Question: I am having trouble extracting some attributes out of an html page and need some ideas to help me get unstuck.
I am using PowerShell and am using the <URL> to help me parse the html. I have a very crude version that I was able to do with regex but it doesn't always work so I thought the better option would be to use xpath to parse the results. If regex is the way to go please let me know.
So far I have been able to grab the page that I am interested in and split it apart by rows.
'''
$results = $htmldoc.DocumentNode.SelectNodes("//p[@class='row']")
'''
After the page is split up I am trying to iterate through each row using xpath to grab the information I am interested in.
'''
ForEach ($item in $results) {
$ID=$null
$ID = $item.OuterHtml
}
'''
This gets me close to what I am wanting but it grabs a bunch of other info that I don't want as well. Here is what the $item.outerhml looks like at this point.
'''
OuterHtml : <p class="row" data-latitude="41.5937565437255" data-longitude="-93.6437636649079" data-pid="<PHONE>"> <a href="/mod/<PHONE>.html" class="i"></a>
<span class="star"></span> <span class="pl"> <span class="date">Nov 27</span> <a href="/mod/<PHONE>.html">iPhone and other Cell Phone Unlocks</a>
</span> <span class="l2"> <span class="pnr"> <small> (Des Moines)</small> <span class="px"> <span class="p"> <a href="#" class="maptag"
data-pid="<PHONE>">map</a></span></span> </span> <a class="gc" href="/mod/" data-cat="mod">cell phones - by dealer</a> </span> </p>
'''
I just want the data-pid attribute.

I have tried a bunch of other ways to extract the attribute but haven't had any success. Here is one such method I have tried, but it keeps returning the same value over and over.
'''
$ID = $Date.DocumentNode.SelectSingleNode("//p/@data-pid")
'''
I have a feeling that this is something simple but have hit a roadblock. Let me know what other information I need to post.
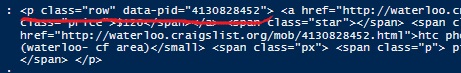
Answer: In your 'foreach' loop you should be able to get the attribute's value like this:
'''
$ID = $item.GetAttributeValue("data-pid", "")
'''
To walk all the attributes on that node try:
'''
$item.Attributes | Select Name,Value
'''